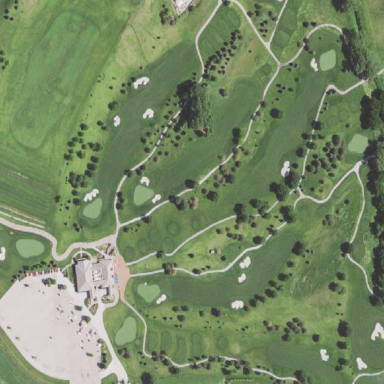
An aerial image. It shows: Golf course.